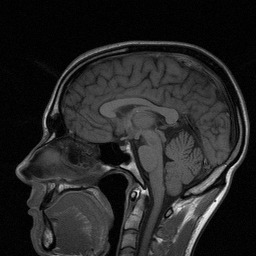
Label: notumor